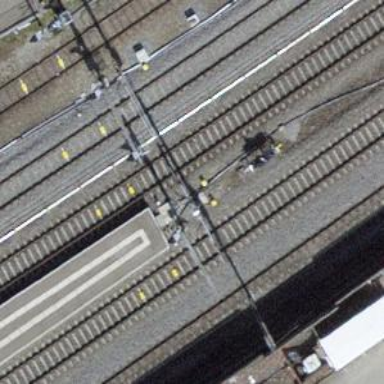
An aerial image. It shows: Railway signal.